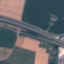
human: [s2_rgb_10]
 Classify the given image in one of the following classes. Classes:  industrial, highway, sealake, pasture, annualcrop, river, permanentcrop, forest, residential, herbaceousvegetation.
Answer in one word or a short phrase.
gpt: Highway